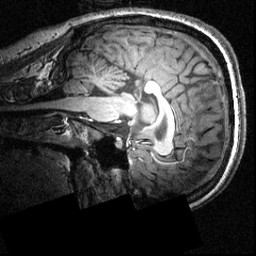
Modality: T1w
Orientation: sagittal
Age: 20
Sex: female
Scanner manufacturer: siemens
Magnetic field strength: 3.951 T
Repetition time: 1.5 s
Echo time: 0.00335 s